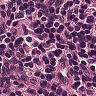
Metastatic tissue present: no